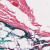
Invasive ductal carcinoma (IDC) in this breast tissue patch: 0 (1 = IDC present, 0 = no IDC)